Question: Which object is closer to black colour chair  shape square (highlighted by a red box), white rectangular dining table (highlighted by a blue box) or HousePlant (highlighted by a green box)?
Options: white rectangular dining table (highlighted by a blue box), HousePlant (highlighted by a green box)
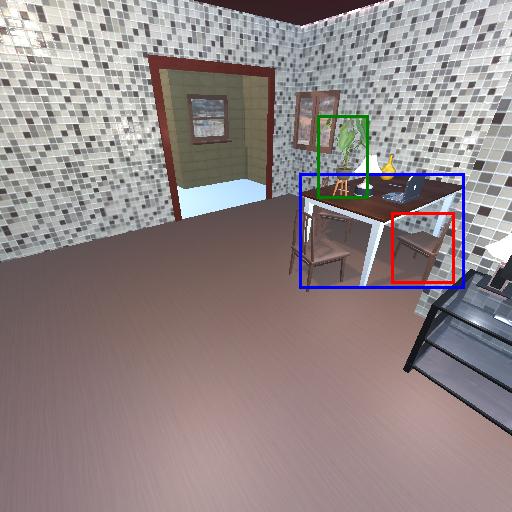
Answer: white rectangular dining table (highlighted by a blue box)